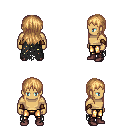
a pixel art fantasy rpg character, male body template, human, tanned skin, black tattered cape, gold greaves, light blonde unkempt hairstyle, cloth bracers, maroon shoes, four views (front, back, left, right), 2x2 character sprite sheet, small pixel art, hard edges, no anti-aliasing